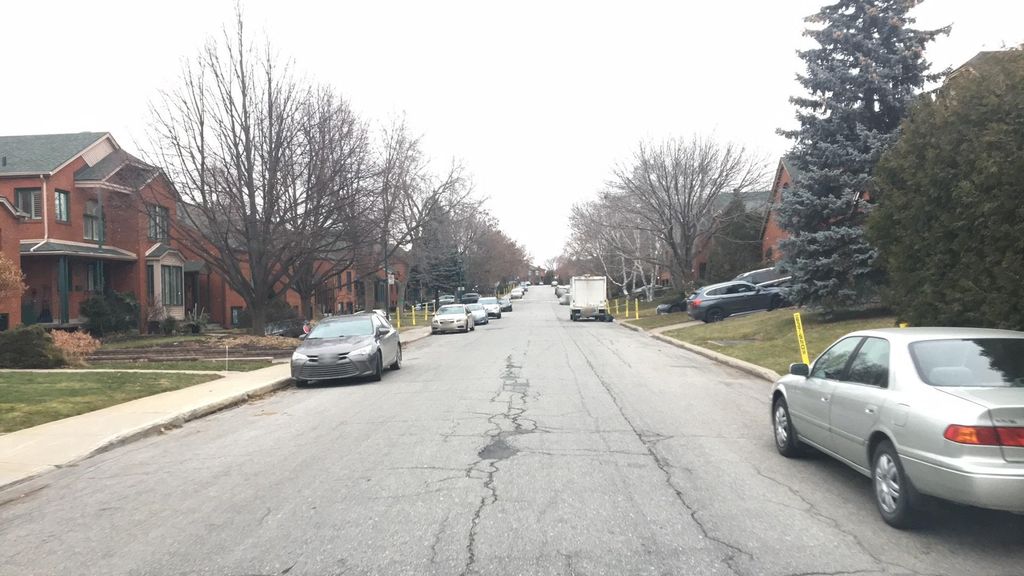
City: montreal